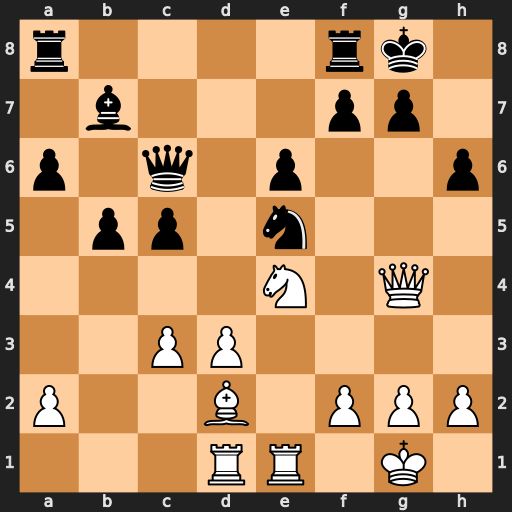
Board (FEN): r4rk1/1b3pp1/p1q1p2p/1pp1n3/4N1Q1/2PP4/P2B1PPP/3RR1K1
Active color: w
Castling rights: -
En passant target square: -
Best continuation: Nf6+ Kh8 Rxe5 gxf6 Rh5